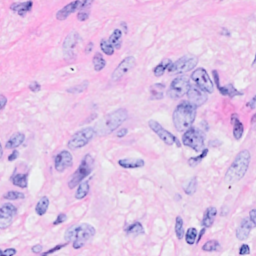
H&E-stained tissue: Breast